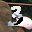
Label: 3